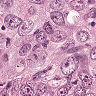
Metastatic tissue present: yes